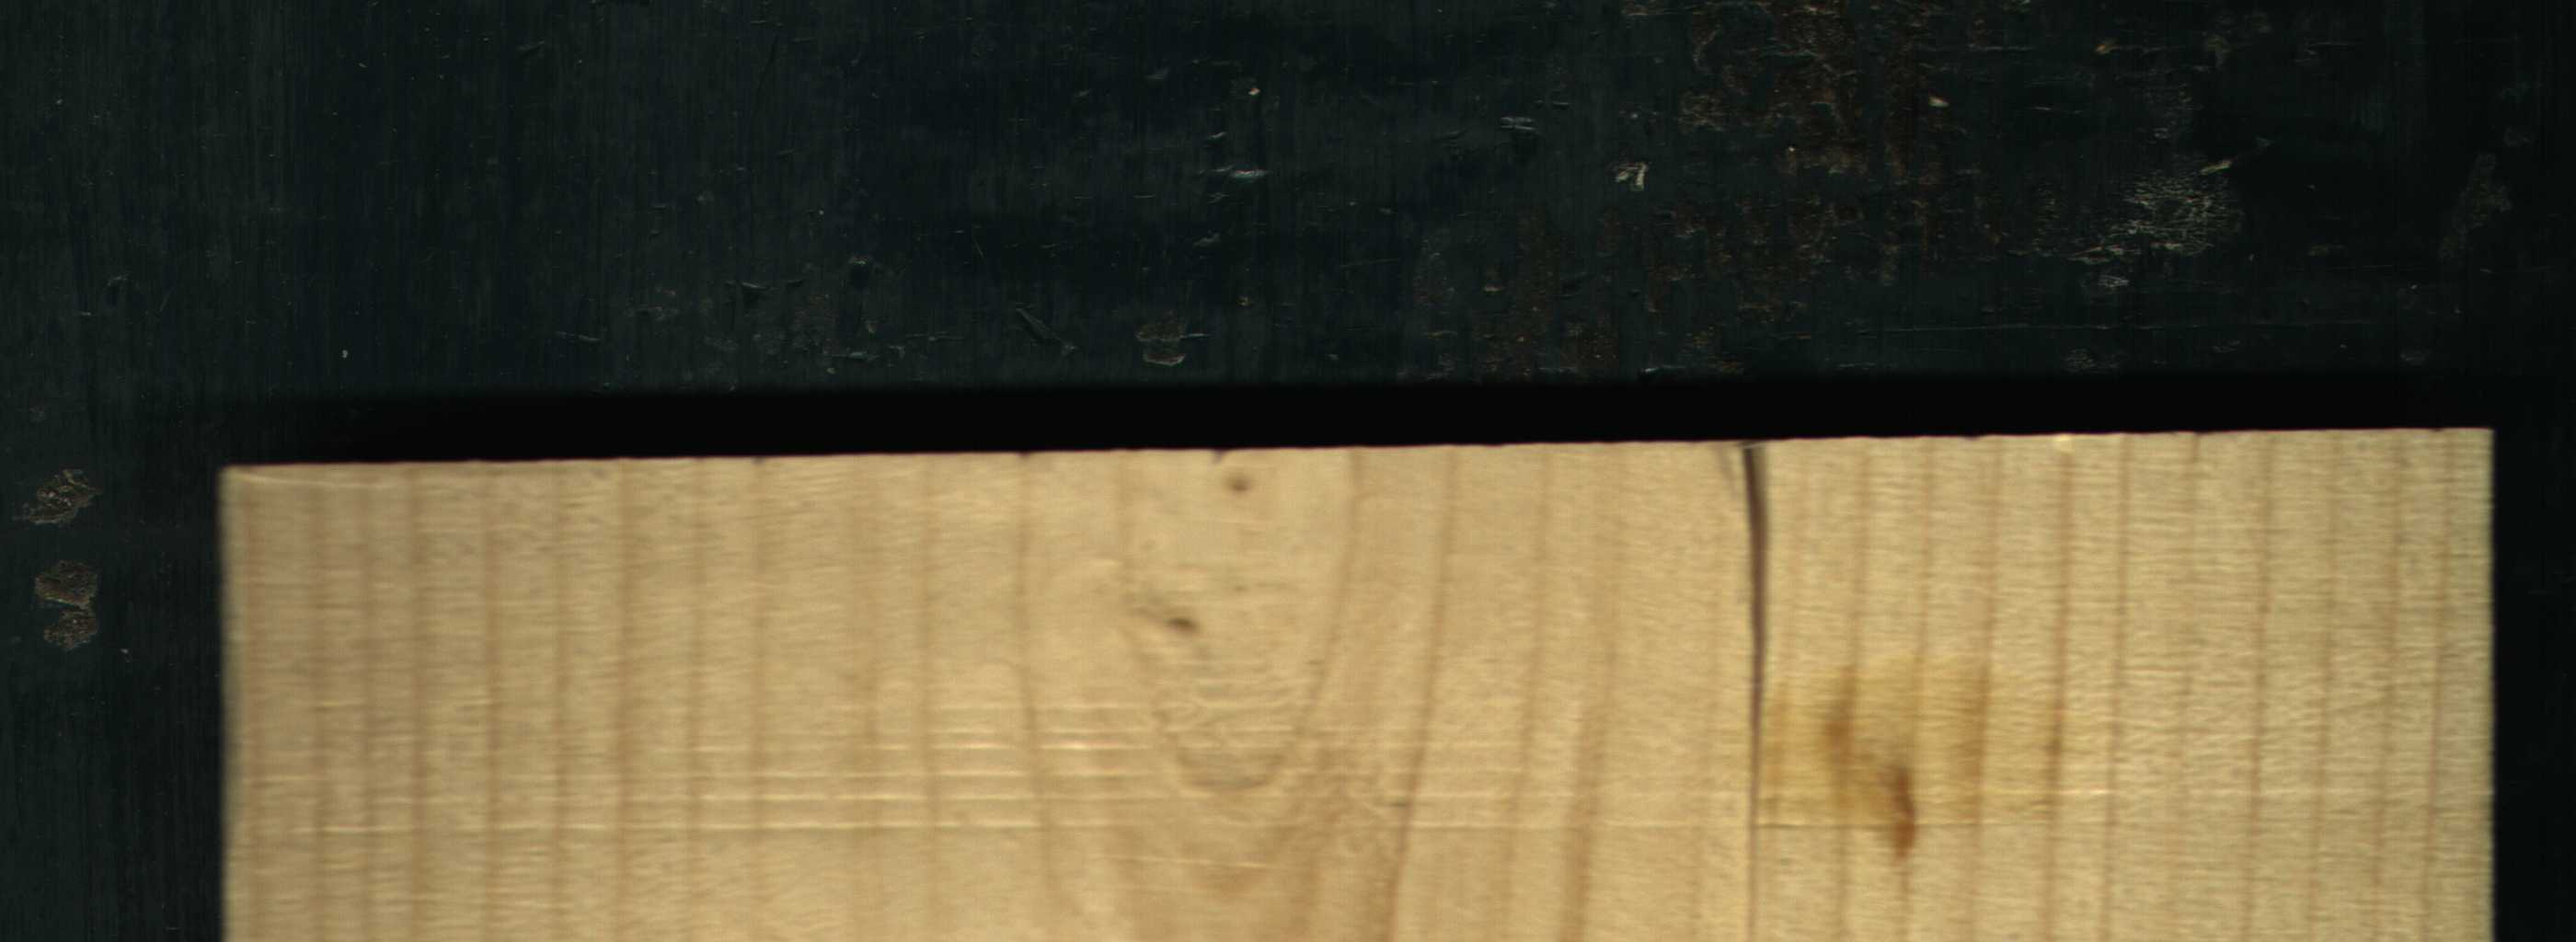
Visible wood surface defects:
resin
Crack